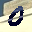
Label: 0